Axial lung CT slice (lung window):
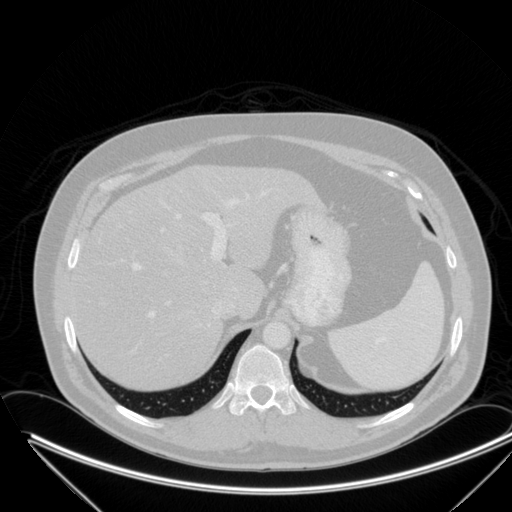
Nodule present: no